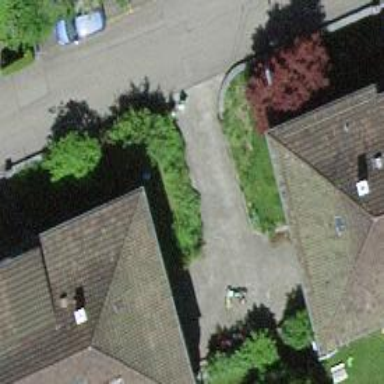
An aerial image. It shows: House with hipped roof.